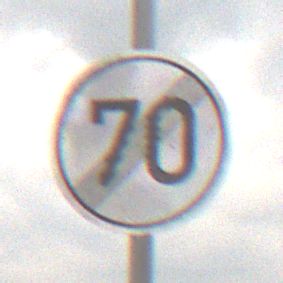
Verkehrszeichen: EndeGeschwindigkeit70
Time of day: MorningAfternoon
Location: Outdoor (Nature)
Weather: Overcast
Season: NotSpecified
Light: Natural